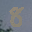
Label: 8